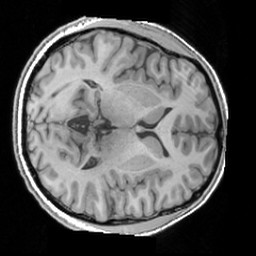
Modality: T1w
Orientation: axial
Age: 26
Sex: male
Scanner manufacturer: siemens
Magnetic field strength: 3 T
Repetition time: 1.63 s
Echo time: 0.00311 s